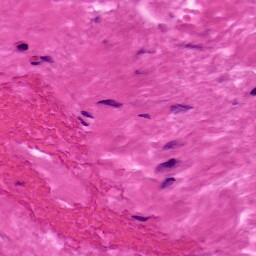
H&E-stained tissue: Ovarian